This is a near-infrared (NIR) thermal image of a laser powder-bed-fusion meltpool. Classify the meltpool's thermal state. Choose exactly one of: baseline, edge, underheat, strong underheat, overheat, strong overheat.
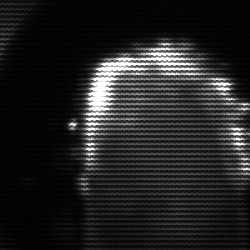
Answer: baseline